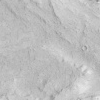
Atmospheric dust classification: not_dusty